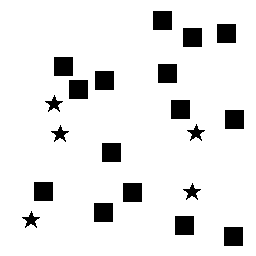
Squares: 15
Triangles: 0
Stars: 5
Total shapes: 20